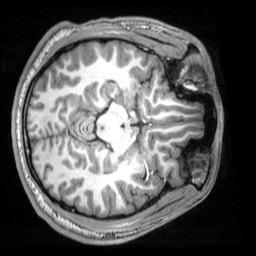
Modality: T1w
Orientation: axial